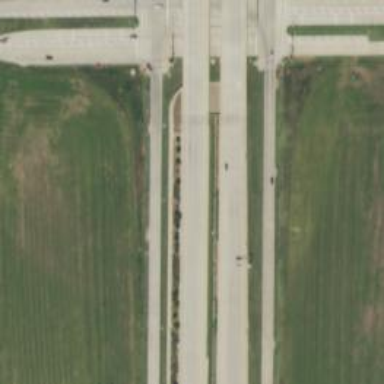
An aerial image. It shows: Secondary road with frontage road.